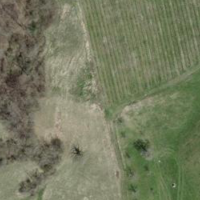
EUNIS habitat code: 40
Species observed at this site:
Primula veris